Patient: sex M, age 60
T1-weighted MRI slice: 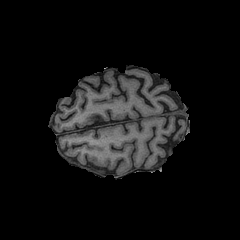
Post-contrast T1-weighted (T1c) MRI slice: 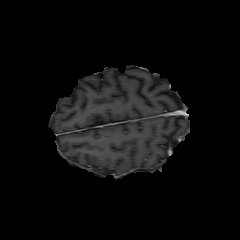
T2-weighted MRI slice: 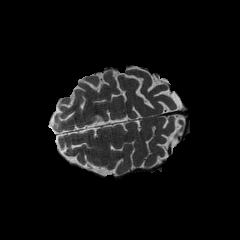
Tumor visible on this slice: no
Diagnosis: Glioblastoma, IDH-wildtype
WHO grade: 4